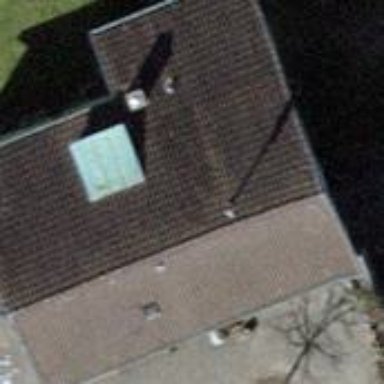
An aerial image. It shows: Gabled roof kindergarten building.